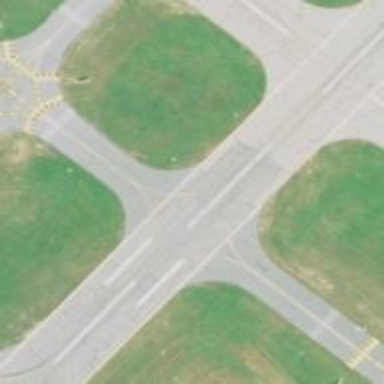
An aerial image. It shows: View of taxiway at the airport.